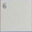
Piece: xx